Question: A code below creates a window with 'QTextBrowser' widget.
For five seconds the new lines of text added to 'QTextBrowser' using
its '.insertPlainText()' method.
As soon as text fills an entire field 'QTextBrowser' automatically adds a scroll bar. But it does nothing to scroll down so the last line of text would be always visible (or readable) by the user.
I would like to know how to make 'QTestBrowser' scroll down automatically so the last line of the text is always within its text field or visible. How to achieve it?

'''
import sys, time
from PyQt4 import QtCore, QtGui
class MyDialog(QtGui.QDialog):
def __init__( self, parent = None ):
super(MyDialog, self).__init__(parent)
self._console = QtGui.QTextBrowser(self)
layout = QtGui.QVBoxLayout()
layout.addWidget(self._console)
self.setLayout(layout)
def updateField(self):
for m in range(5):
for n in range(100):
self._console.insertPlainText('%s : '%n)
QtGui.qApp.processEvents()
time.sleep(1)
if ( __name__ == '__main__' ):
app = None
if ( not QtGui.QApplication.instance() ):
app = QtGui.QApplication([])
dlg = MyDialog()
dlg.show()
dlg.updateField()
if ( app ): app.exec_()
'''
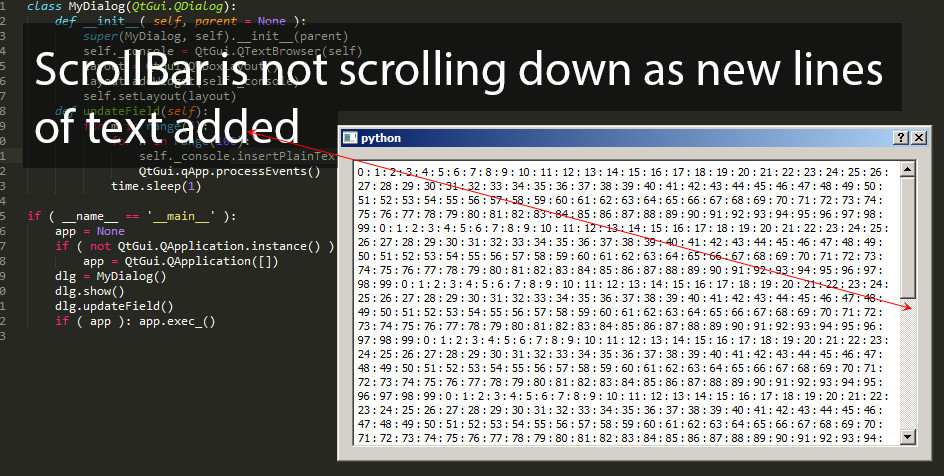
Answer: Just use '.append' instead of '.insertPlainText' to ensure auto scrolling:
'''
self._console.append('%s : '%n)
'''